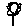
Label: flower